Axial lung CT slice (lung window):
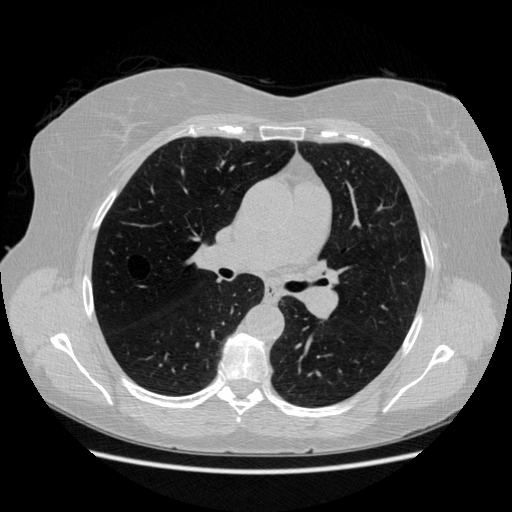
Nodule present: no